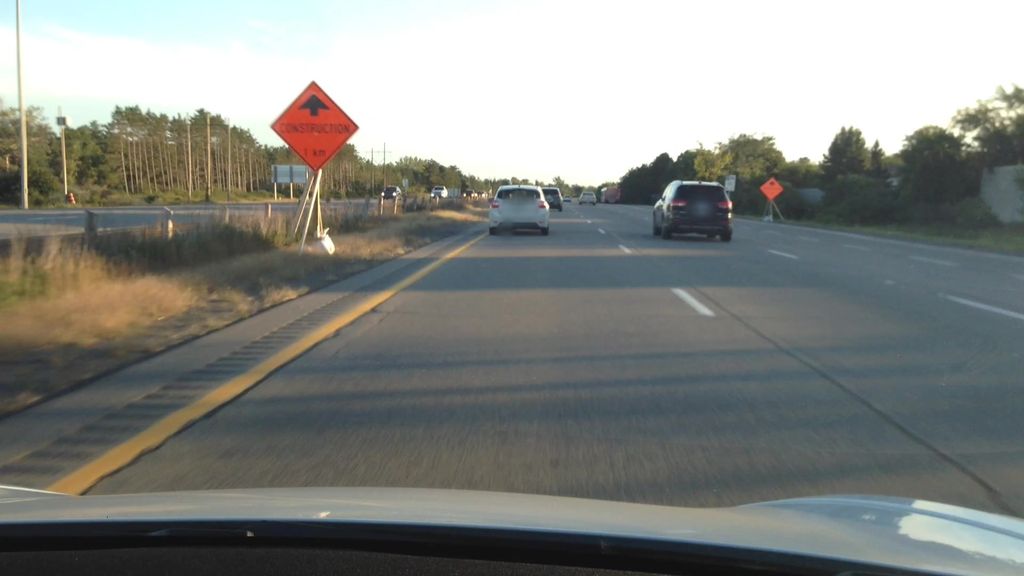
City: ottawa-gatineau